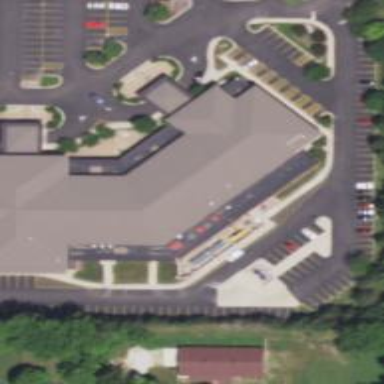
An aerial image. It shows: Healthcare clinic.